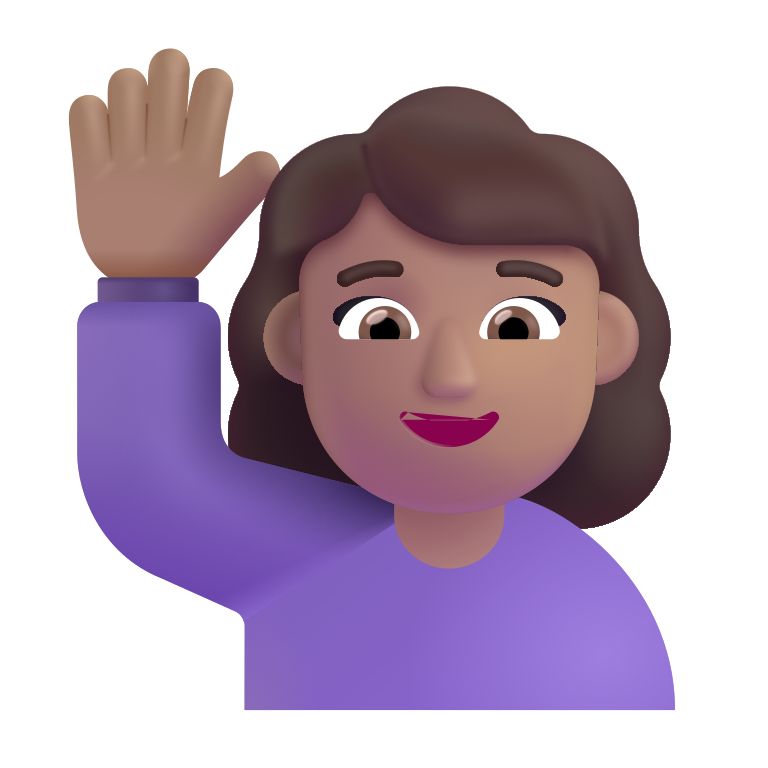
woman raising hand color